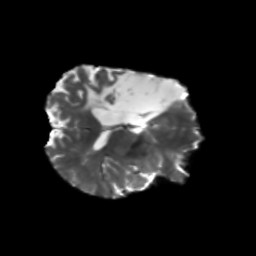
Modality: T2w
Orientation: axial
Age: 46
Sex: female
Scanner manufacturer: siemens
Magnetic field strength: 3 T
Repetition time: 5.47 s
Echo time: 0.0854 s